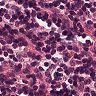
Metastatic tissue present: no